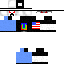
A female skeleton skin with dark skin, wearing brown helmet dressed in a blue hoodie and blue pants, featuring a closed mouth.